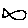
Label: fish